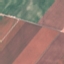
Land use / land cover class: AnnualCrop